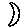
Label: moon